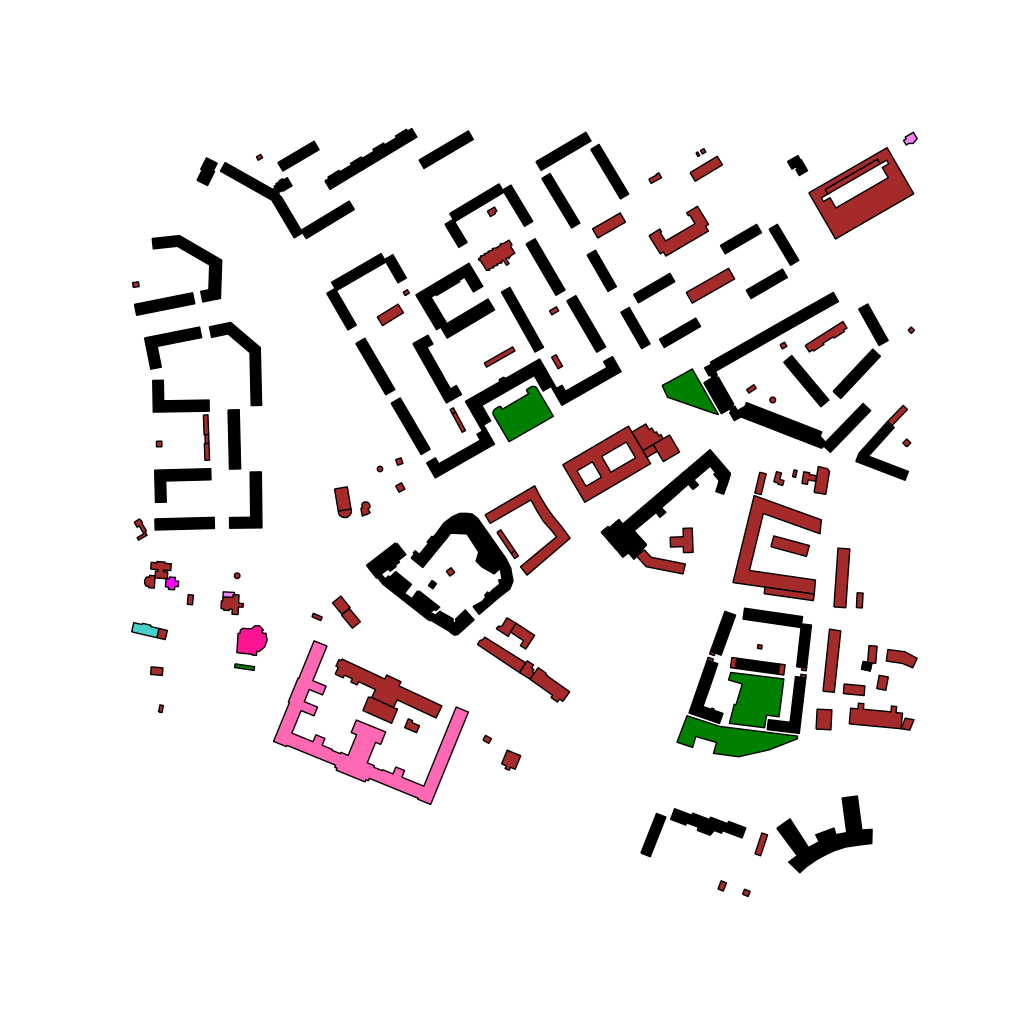
Tags: overhead vector_map, business, industrial, recreation, residential, special, historical, modern, soviet, high_rise, individual_rise, low_rise, medium_rise, density_2, Building, Cafe, Facility, Park, Police, Rail, Salon, Uni, 1.0 km²